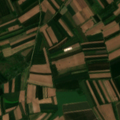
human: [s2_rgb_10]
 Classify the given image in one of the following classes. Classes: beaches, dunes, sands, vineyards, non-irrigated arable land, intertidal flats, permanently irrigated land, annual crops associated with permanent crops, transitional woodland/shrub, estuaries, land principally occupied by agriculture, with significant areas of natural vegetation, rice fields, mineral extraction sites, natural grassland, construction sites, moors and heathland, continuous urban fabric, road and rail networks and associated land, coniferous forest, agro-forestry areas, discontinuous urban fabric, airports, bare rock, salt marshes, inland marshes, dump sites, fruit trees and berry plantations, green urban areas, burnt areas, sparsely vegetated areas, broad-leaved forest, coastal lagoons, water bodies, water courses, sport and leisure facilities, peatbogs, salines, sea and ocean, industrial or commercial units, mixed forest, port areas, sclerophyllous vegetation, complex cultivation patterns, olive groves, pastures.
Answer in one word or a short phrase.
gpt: non-irrigated arable land, complex cultivation patterns